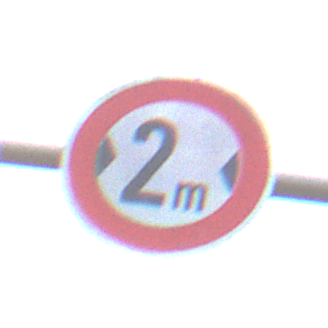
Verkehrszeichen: TatsaechlicheBreite2
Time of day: SunriseSunset
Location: Outdoor (Nature)
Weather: PartlyCloudy
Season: NotSpecified
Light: Natural